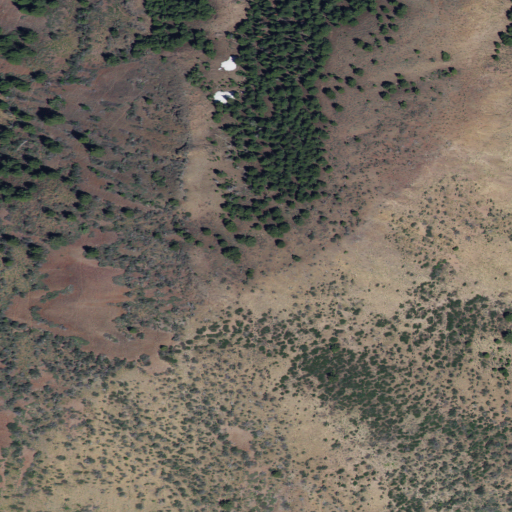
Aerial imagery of mountain in Idaho named China Butte containing evergreen forest, shrub, and grassland